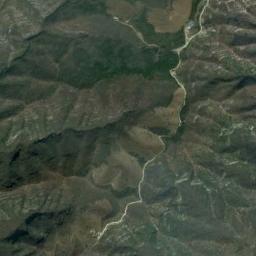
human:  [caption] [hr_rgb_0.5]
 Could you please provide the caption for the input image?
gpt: The mountain is uneven and rough .

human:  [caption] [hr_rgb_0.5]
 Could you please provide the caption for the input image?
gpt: You can see the veins of the mountain clearly .

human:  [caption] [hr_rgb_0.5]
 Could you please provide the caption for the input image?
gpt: The mountain is full of green plants with lines of bare land .

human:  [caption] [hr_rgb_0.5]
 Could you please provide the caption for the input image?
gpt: The folded mountain consists of some ridges and valleys of different sizes .

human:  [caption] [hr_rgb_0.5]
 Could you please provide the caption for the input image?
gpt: There are some ridges and a river on the brown mountain .